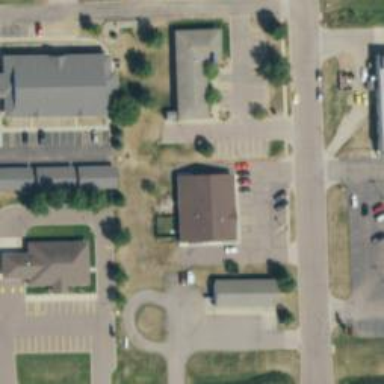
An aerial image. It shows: Veterinary facility.